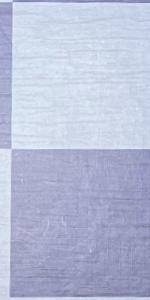
Label: Empty